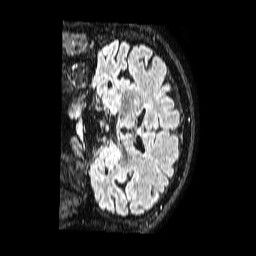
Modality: FLAIR
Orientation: coronal
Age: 65
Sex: male
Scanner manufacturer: philips
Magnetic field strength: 1.5 T
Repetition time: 4.8 s
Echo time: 0.3 s